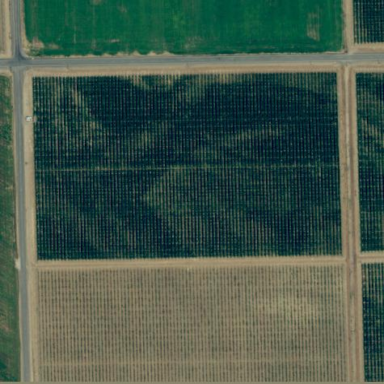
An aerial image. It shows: Orchard.